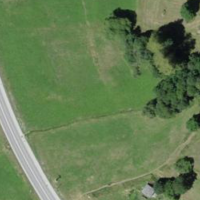
EUNIS habitat code: 24
Species observed at this site:
Euphorbia cyparissias
Silene dioica